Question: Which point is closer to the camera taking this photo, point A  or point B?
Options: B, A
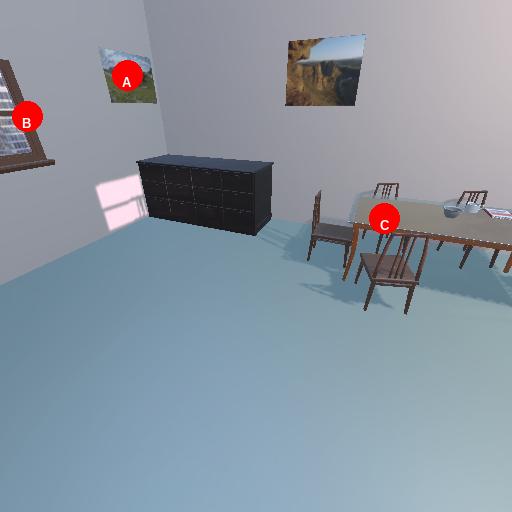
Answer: B